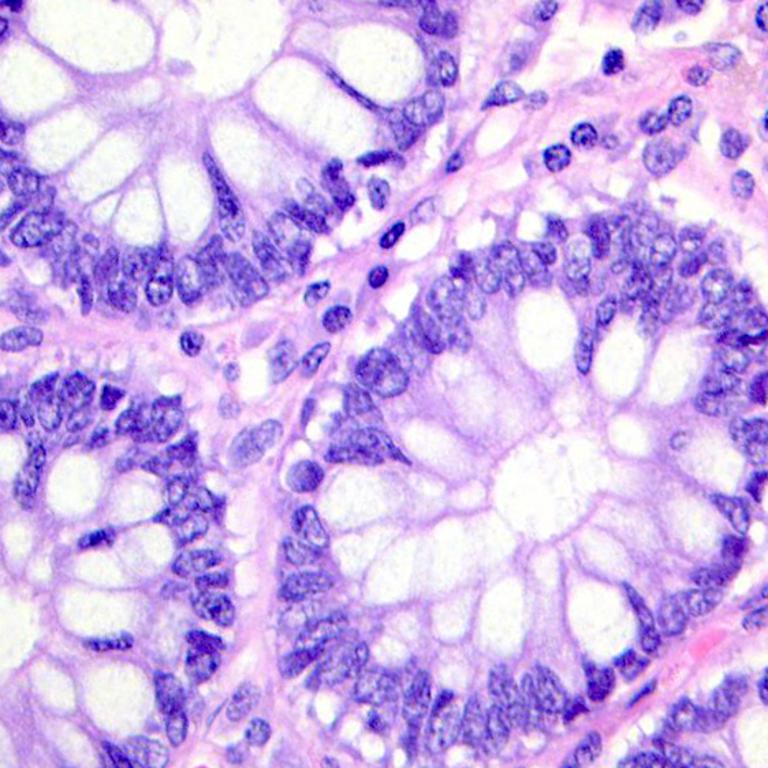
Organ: colon
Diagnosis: benign